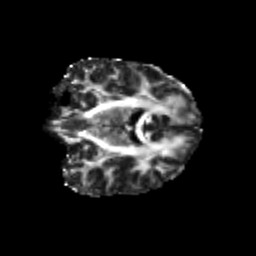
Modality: FA
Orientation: coronal
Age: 19
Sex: female
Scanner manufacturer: siemens
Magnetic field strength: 3 T
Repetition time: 3.5 s
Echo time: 0.113 s